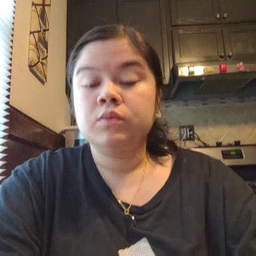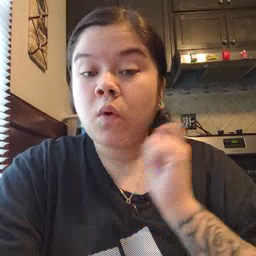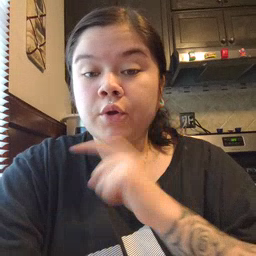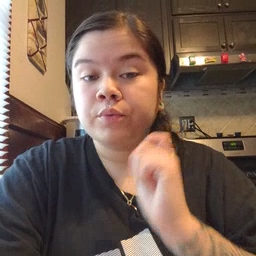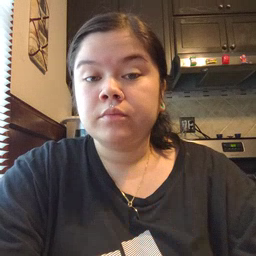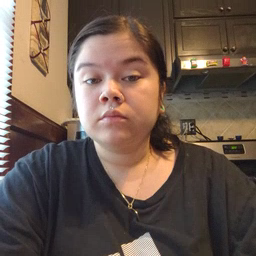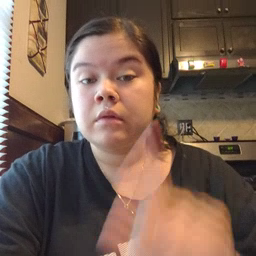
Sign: dryer